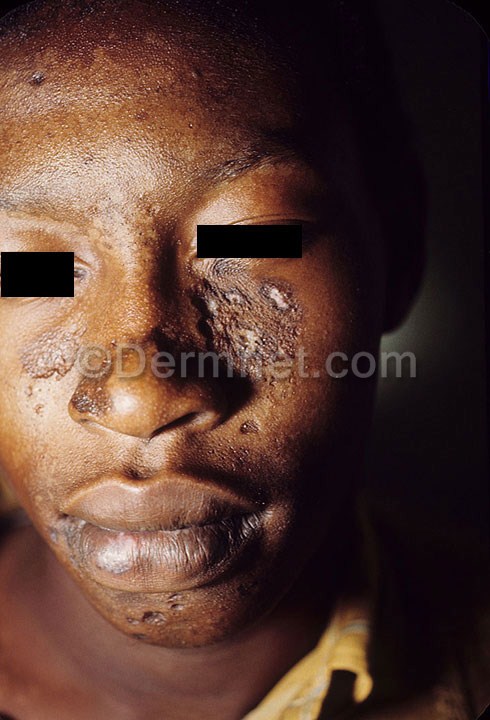
Disease: Lupus and other Connective Tissue diseases